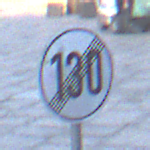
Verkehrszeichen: EndeGeschwindigkeit130
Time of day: SunriseSunset
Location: Outdoor (Urban)
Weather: PartlyCloudy
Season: NotSpecified
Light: Natural